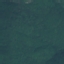
Label: Forest